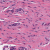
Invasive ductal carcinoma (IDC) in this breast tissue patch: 0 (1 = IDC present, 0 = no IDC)